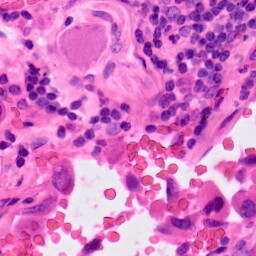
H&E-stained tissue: Lung